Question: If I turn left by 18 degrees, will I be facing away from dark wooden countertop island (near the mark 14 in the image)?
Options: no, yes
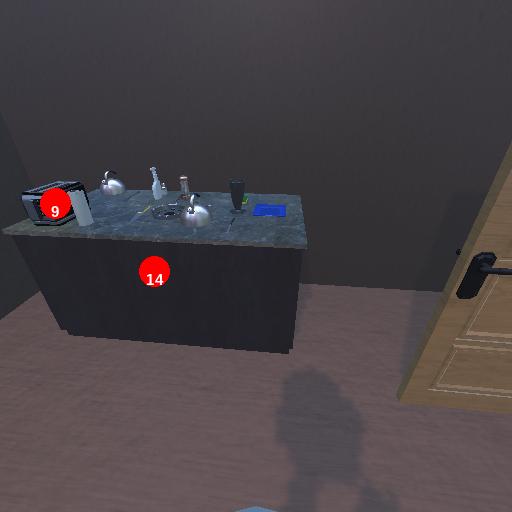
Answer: no